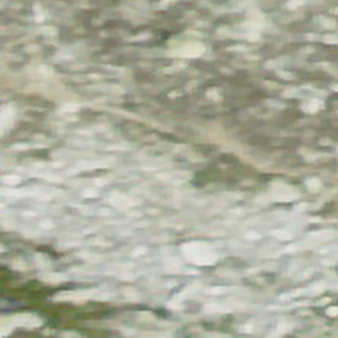
Label: other